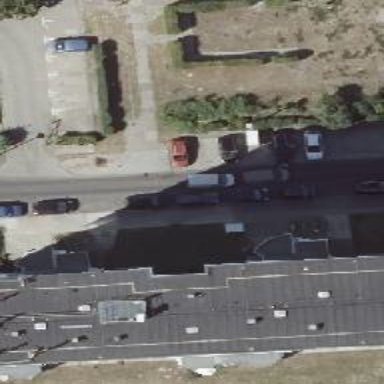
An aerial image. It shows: Residential road with asphalt surface and sidewalks on both sides.